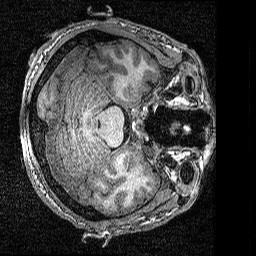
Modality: T1w
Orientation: axial
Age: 24
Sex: male
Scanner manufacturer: siemens
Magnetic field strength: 3 T
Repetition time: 2.53 s
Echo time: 0.00342 s